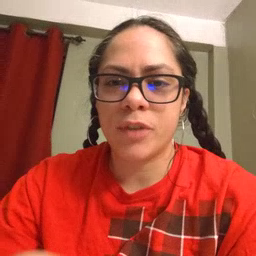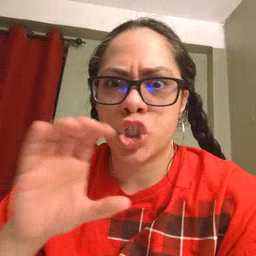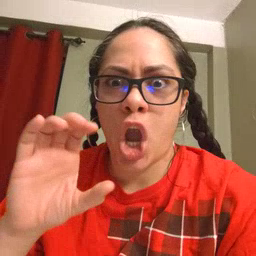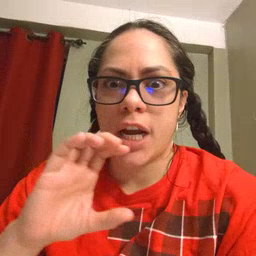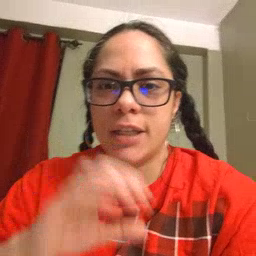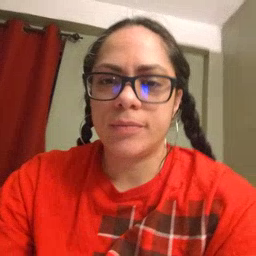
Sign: chocolate